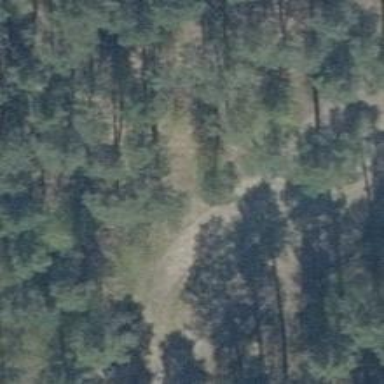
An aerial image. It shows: Hunting stand.